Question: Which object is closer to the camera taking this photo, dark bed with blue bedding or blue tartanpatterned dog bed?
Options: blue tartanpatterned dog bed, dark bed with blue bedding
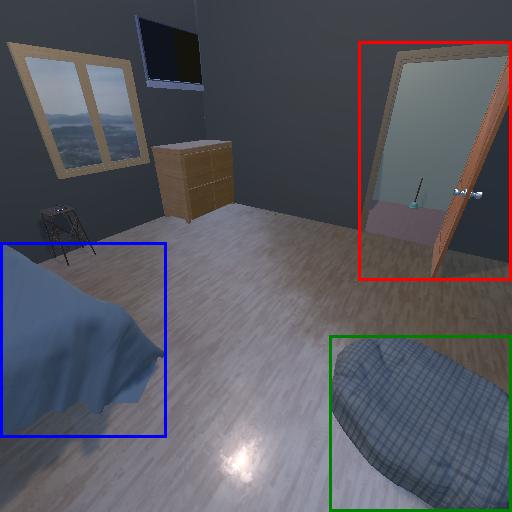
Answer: blue tartanpatterned dog bed